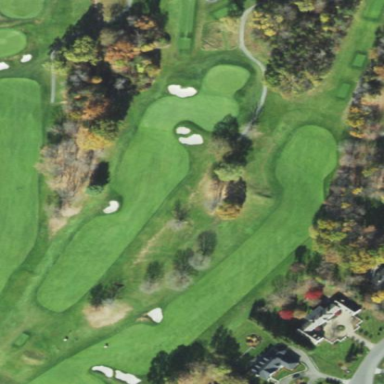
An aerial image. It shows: Golf fairway surrounded by grass.